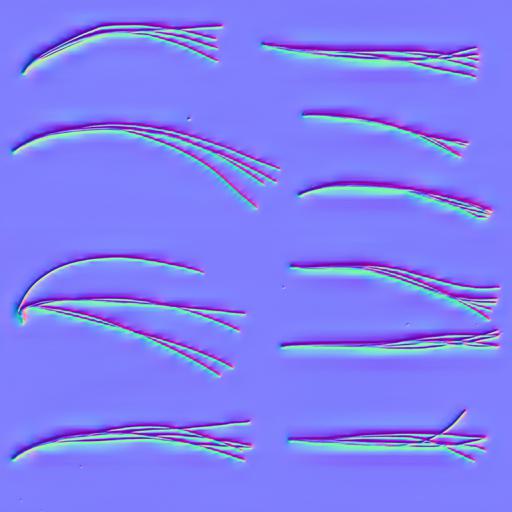
foliage forest needles pine tree